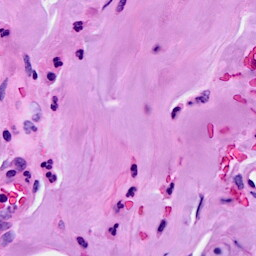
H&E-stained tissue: Breast